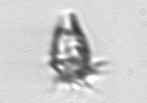
Label: Paratontonia_gracillima